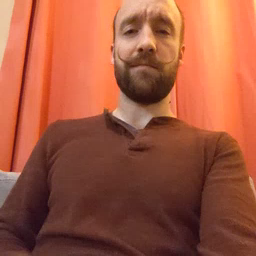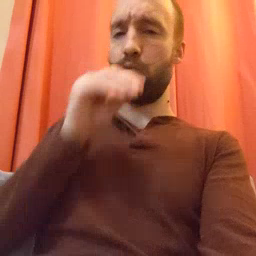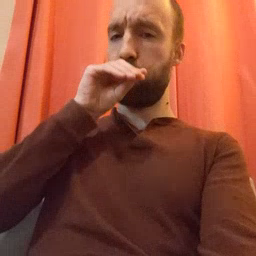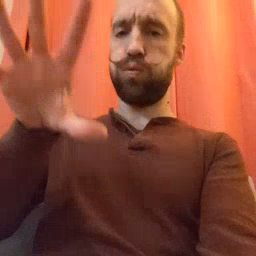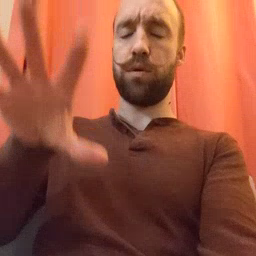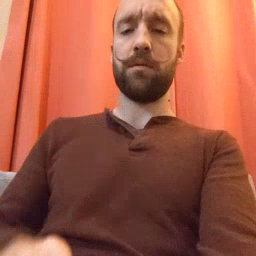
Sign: blow